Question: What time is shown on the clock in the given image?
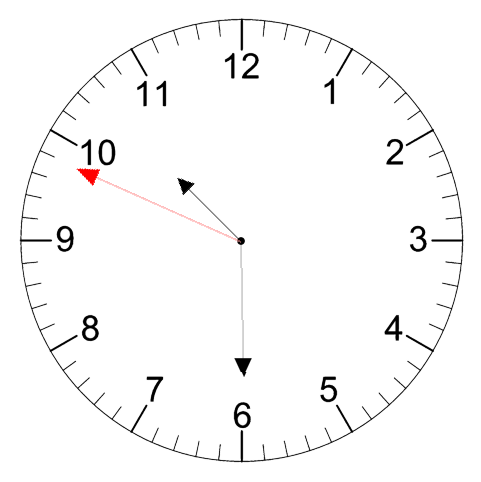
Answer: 10:29:49